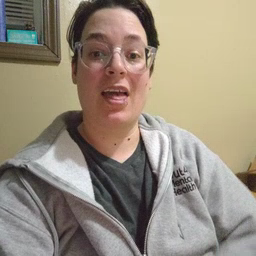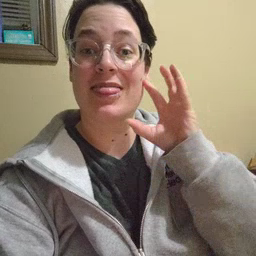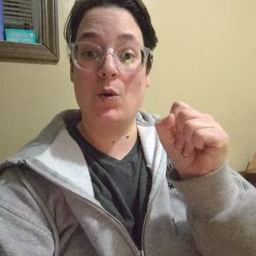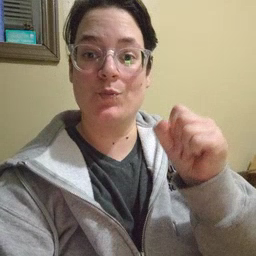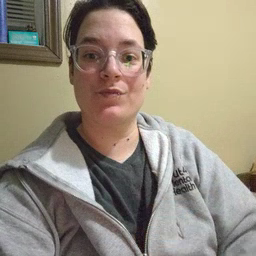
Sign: loud